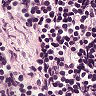
Metastatic tissue present: no